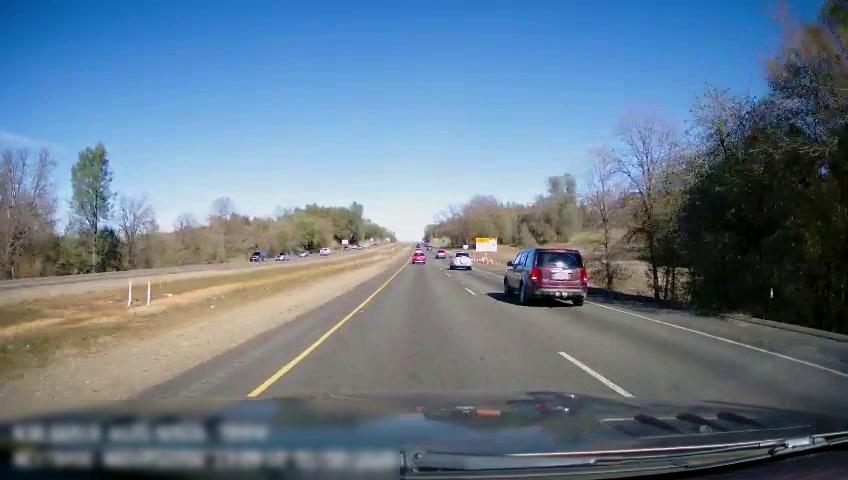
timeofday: Day
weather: Sunny
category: Drivable Space
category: Drivable Space
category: Vehicles | SUV
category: Vehicles | SUV
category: Vehicles | SUV
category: Vehicles | SUV
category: Vehicles | SUV
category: Vehicles | Truck
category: Lanes | Current Lane
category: Lanes | Current Lane
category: Lanes | Alternate Lane
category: Traffic | Signs